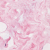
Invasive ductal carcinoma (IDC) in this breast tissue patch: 0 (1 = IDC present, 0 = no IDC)